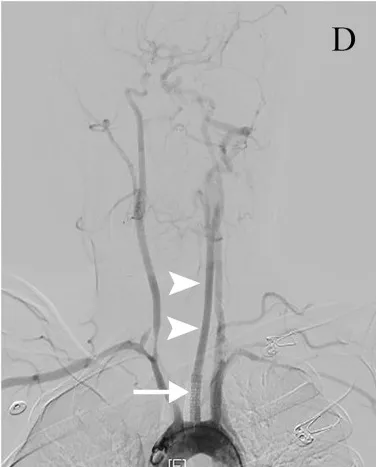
The endovascular therapy procedure. (D) Stent implantation of the proximal left CCA (arrow). Revascularisation of the left CCA is seen (arrowheads). CCA, common carotid artery; DSA, digital subtraction angiography; MCA, middle cerebral artery; TIMI, Thrombolysis in Myocardial Infarction.
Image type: radiology (ct)